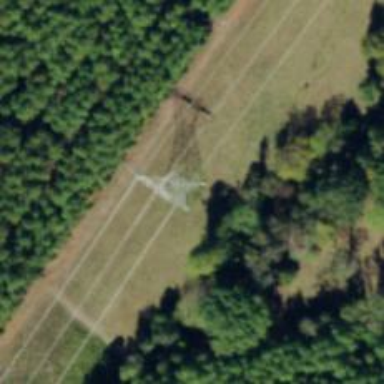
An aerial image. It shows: Lattice structure tower used for power distribution.